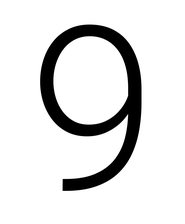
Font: Roboto_Light